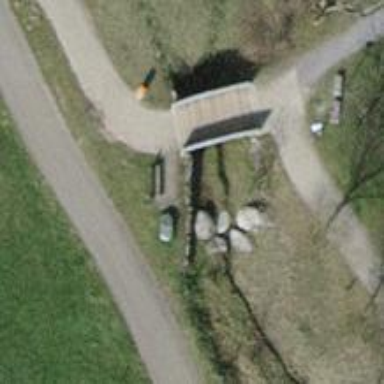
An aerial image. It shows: Brown bench in the vicinity.